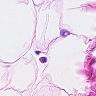
Metastatic tissue present: no